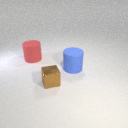
large red rubber cylinder behind large blue rubber cylinder